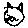
Label: cat